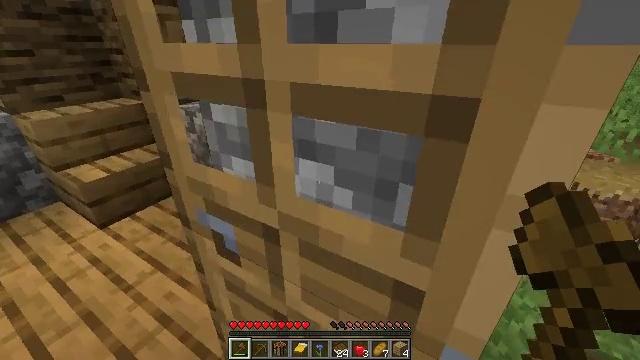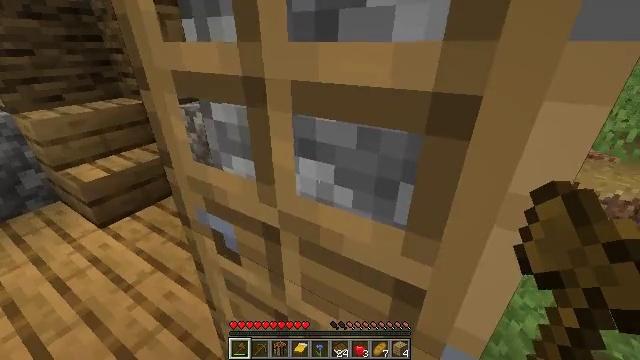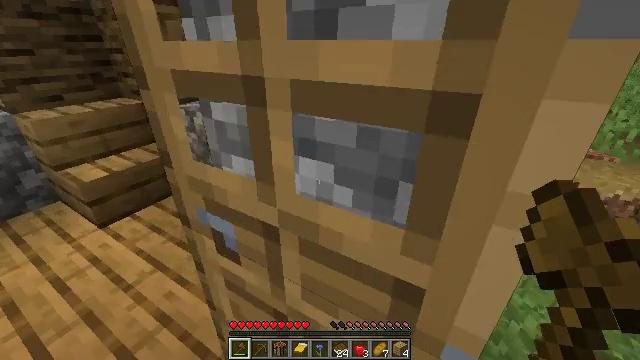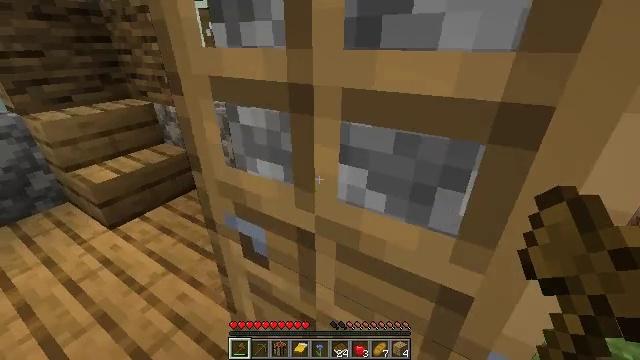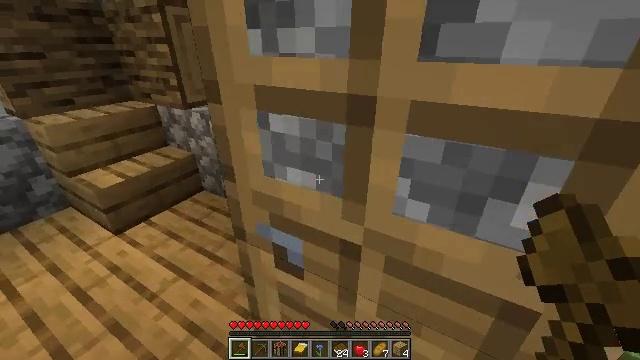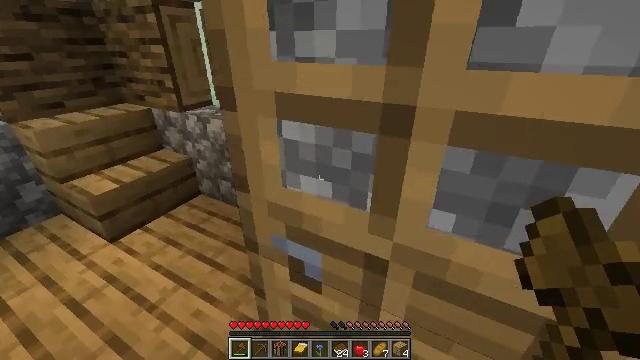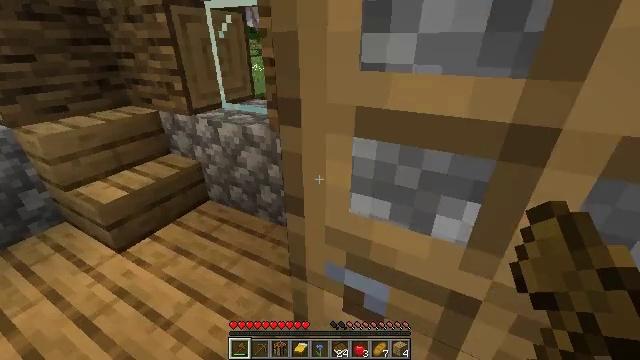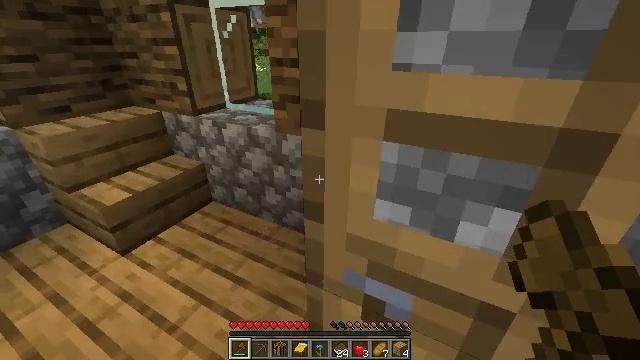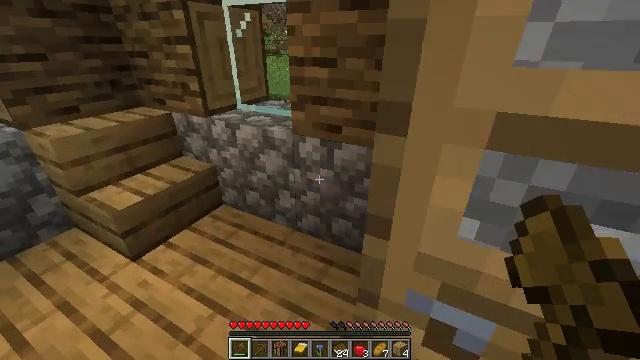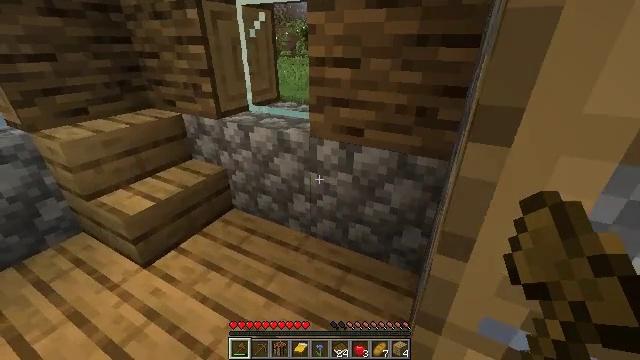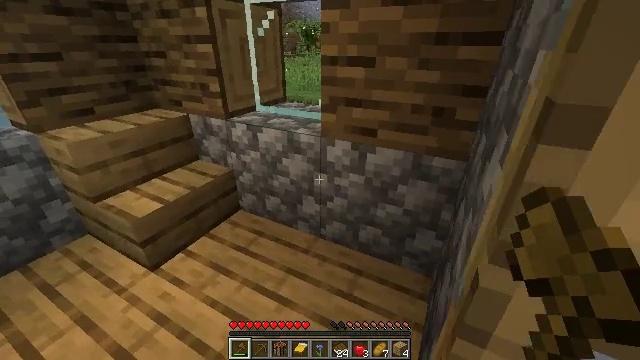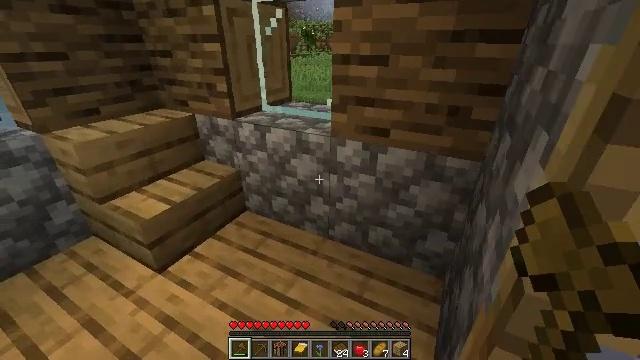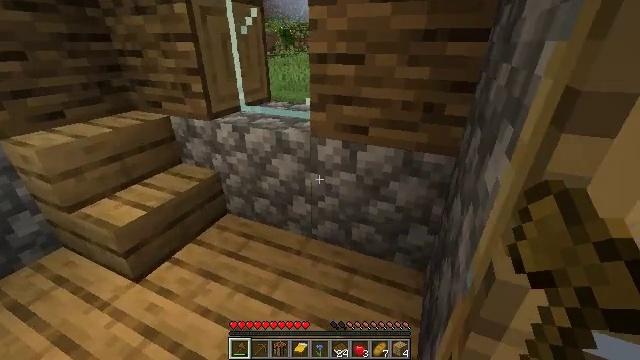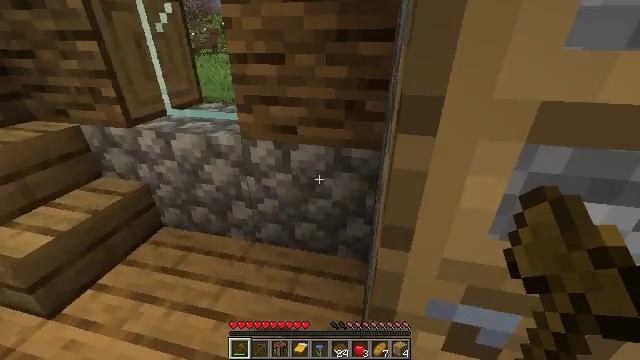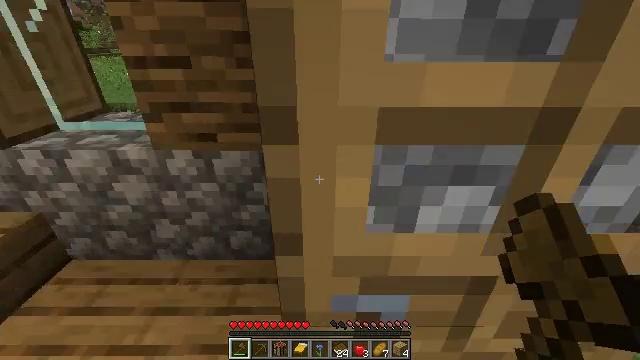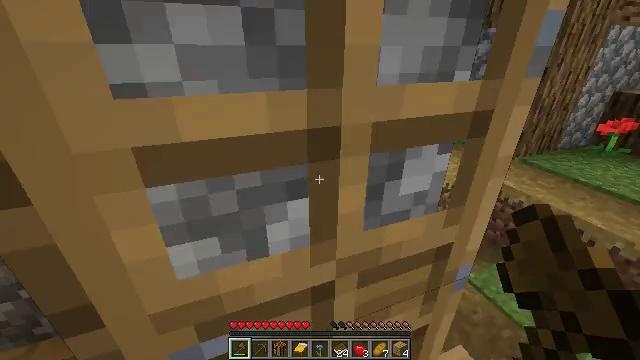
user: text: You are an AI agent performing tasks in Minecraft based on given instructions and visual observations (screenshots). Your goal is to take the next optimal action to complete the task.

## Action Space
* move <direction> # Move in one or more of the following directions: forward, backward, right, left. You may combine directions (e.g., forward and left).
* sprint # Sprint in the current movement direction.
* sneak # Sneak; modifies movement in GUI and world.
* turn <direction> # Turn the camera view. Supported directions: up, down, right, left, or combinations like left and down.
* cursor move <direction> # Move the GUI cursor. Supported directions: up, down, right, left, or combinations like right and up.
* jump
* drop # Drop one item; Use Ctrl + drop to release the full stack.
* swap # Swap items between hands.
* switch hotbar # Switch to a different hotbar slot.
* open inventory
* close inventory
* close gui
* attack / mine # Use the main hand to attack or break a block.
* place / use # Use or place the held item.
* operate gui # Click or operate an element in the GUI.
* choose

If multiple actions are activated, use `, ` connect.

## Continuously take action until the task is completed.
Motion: motion action
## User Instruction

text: Mine a hay block from the field.
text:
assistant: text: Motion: no_op
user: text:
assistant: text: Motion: no_op
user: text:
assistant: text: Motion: move left
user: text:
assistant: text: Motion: move left, turn right
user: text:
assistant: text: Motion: move left, turn right
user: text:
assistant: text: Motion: move left
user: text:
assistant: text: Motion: move left
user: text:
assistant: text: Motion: move left
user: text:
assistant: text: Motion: no_op
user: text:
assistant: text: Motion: no_op
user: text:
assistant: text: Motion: no_op
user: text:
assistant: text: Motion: move right, turn right
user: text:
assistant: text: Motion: move right, turn right
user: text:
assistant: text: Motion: move right, turn right
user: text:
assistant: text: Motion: move right, turn right and up
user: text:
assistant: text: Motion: move right, turn right and up
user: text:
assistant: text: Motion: move forward and move right
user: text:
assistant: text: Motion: move forward and move right
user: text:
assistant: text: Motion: move forward and move right
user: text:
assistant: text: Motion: move forward and move right
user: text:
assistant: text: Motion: move forward and move right
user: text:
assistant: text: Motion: move forward, sprint
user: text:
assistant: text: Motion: move forward, sprint
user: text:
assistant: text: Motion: move forward, sprint
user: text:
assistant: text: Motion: move forward, sprint, turn up
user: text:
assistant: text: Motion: move forward, sprint
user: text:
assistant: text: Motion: move forward, sprint, turn up
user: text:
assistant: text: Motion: move forward
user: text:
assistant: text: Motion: move forward and move left
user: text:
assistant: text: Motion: move forward and move left